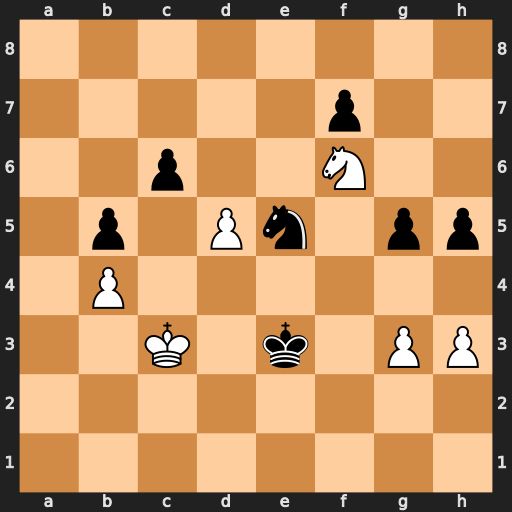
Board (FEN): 8/5p2/2p2N2/1p1Pn1pp/1P6/2K1k1PP/8/8
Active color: w
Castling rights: -
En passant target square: -
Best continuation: d6 c5 bxc5